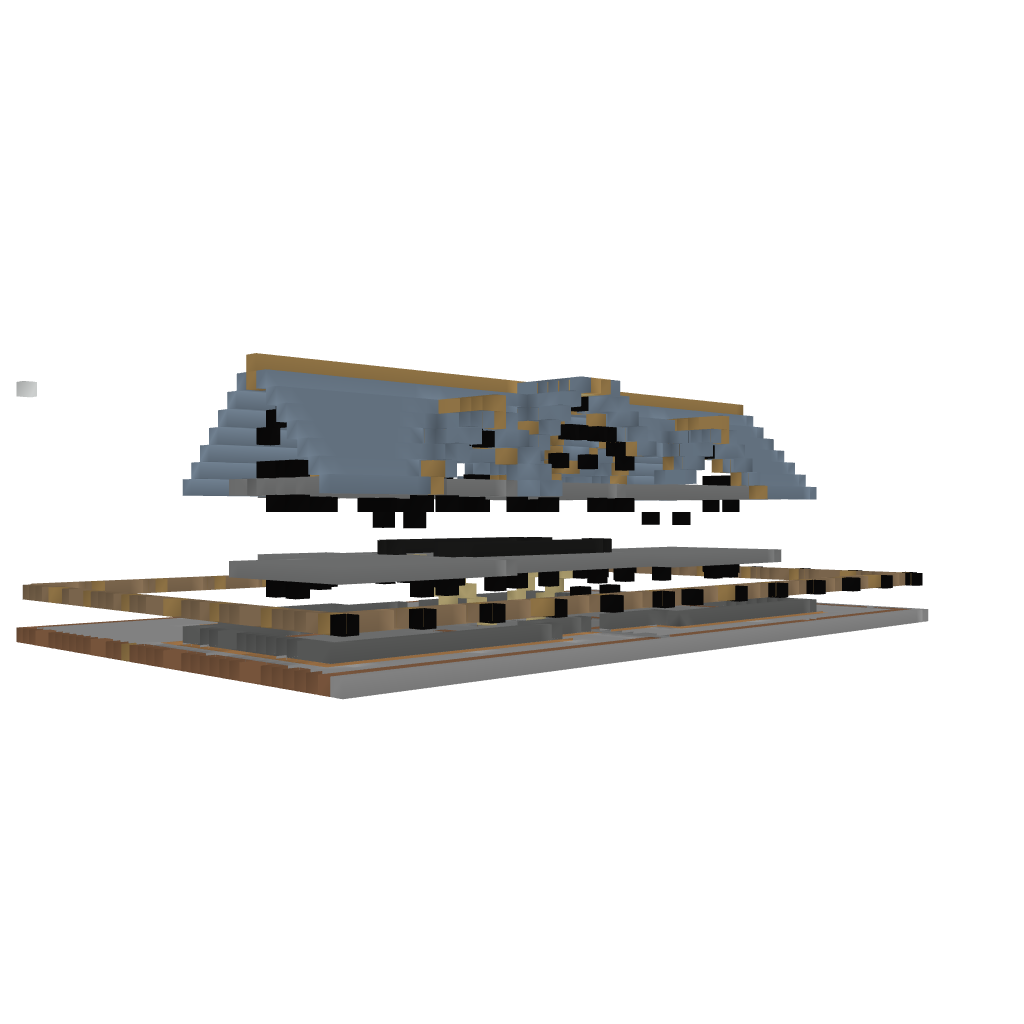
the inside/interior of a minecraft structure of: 2 Floor Mansion